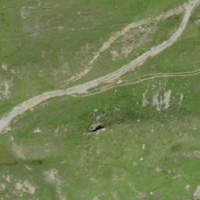
EUNIS habitat code: 26
Species observed at this site:
Arnica montana